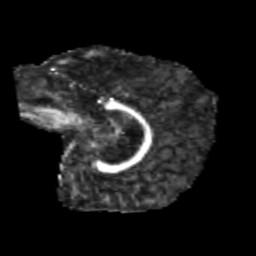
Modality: FA
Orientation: sagittal
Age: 9
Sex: female
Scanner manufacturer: siemens
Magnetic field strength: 3 T
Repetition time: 3.8 s
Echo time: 0.07 s